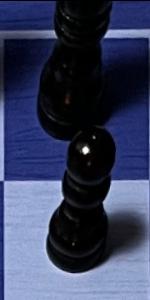
Label: Pawn_Black